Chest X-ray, PA view. Patient: 32 years old, sex M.
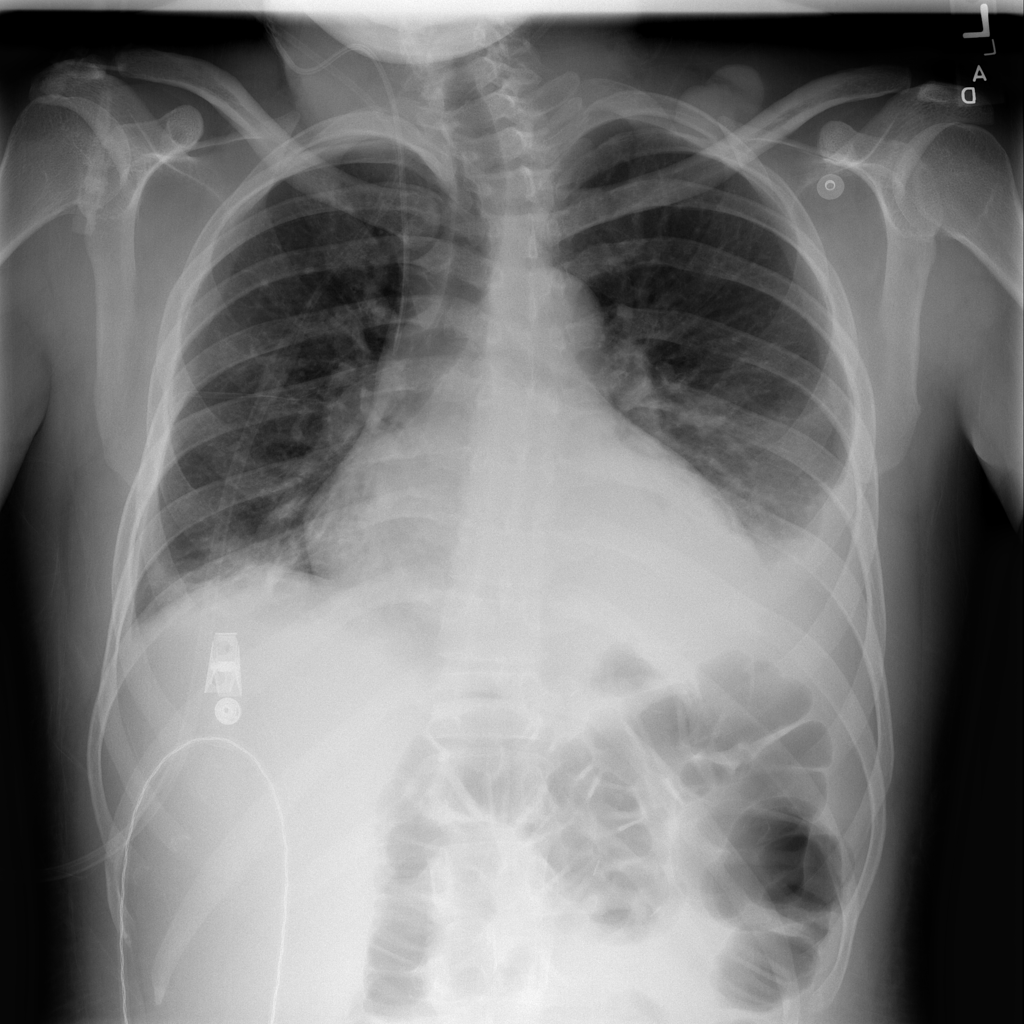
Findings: No Finding